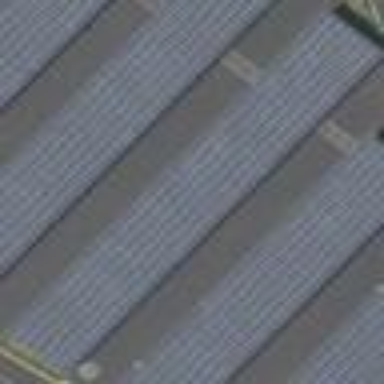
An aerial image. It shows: Building with solar photovoltaic panel as its power generator.